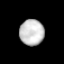
Tissue: lung
Cell type: Endothelial cells
Senescence score: 0.7118
Nuclear area (px): 612
Mean DAPI intensity: 198.278